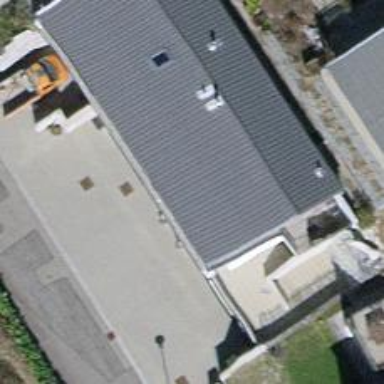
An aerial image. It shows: Solar photovoltaic panel generator on roof.